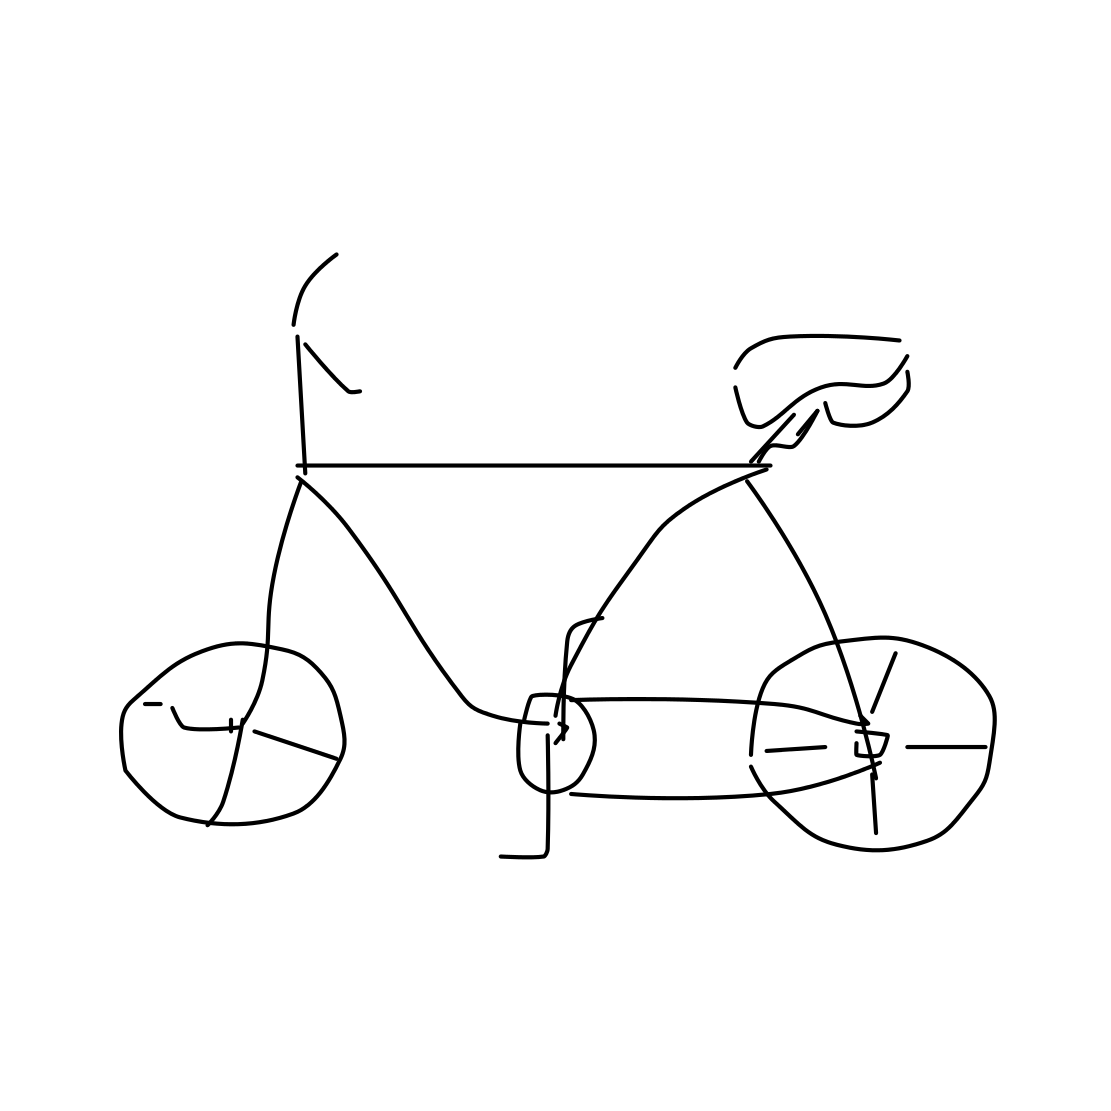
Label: bicycle